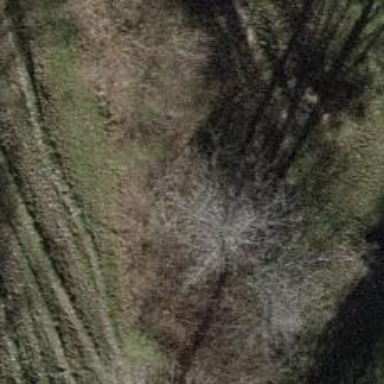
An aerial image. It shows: Single tag "natural: tree."